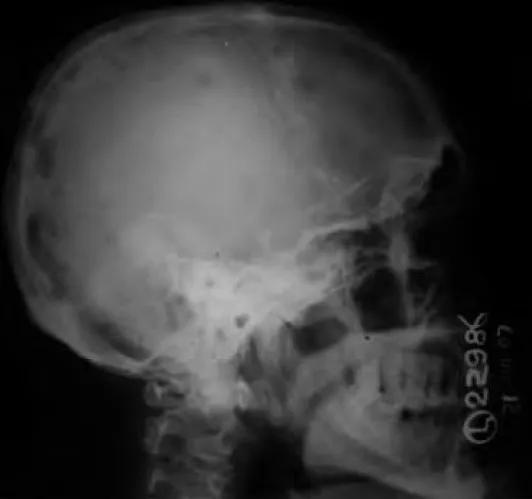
Bony lesions in multiple myeloma. The skull demonstrates the typical "punched-out" lesions characteristic of multiple myeloma.
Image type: radiology (x_ray)